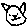
Label: cat